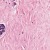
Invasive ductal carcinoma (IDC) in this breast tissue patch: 0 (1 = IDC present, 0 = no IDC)